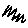
Label: zigzag